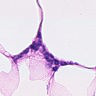
Metastatic tissue present: no